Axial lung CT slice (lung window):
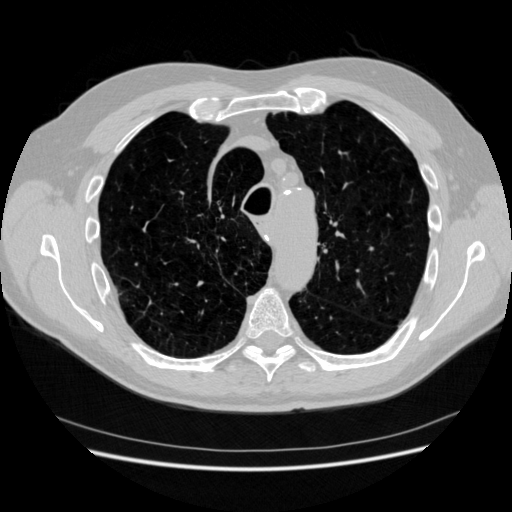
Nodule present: no